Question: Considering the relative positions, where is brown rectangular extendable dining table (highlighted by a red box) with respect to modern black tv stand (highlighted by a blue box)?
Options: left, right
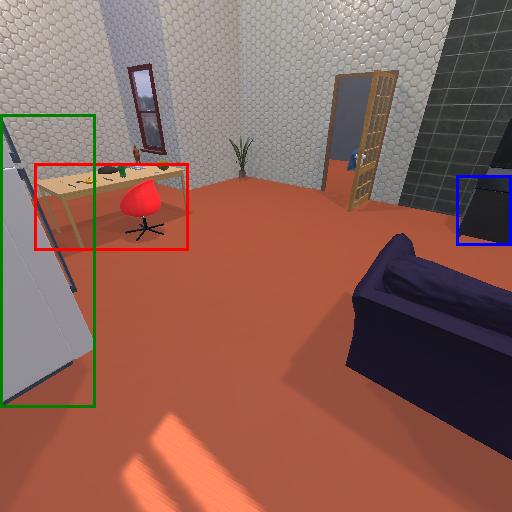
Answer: left